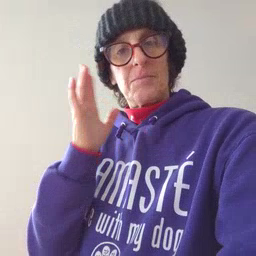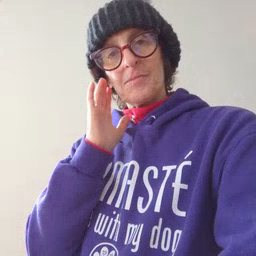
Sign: nap